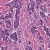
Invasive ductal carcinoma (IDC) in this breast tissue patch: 1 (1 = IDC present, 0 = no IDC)